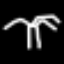
Label: palm tree